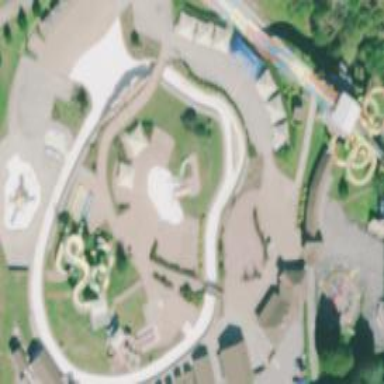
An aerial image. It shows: Water slide attraction.